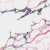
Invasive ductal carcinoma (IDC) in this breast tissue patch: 0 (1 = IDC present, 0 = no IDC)